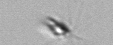
Label: Calciopappus